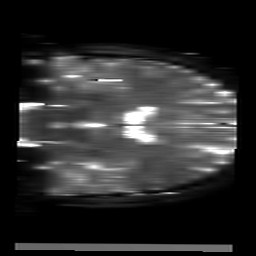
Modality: T2starmap
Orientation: coronal
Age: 30
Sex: male
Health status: ill